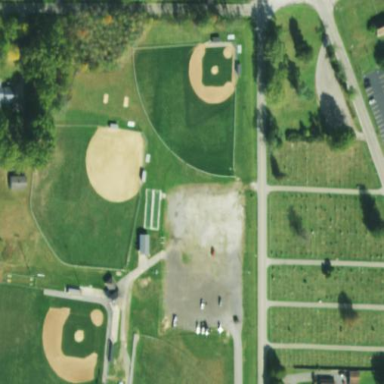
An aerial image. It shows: Baseball pitch for leisure land activities.